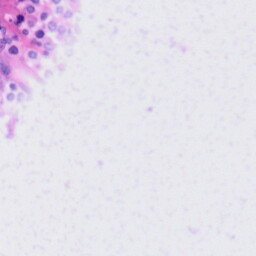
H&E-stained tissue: Tonsil